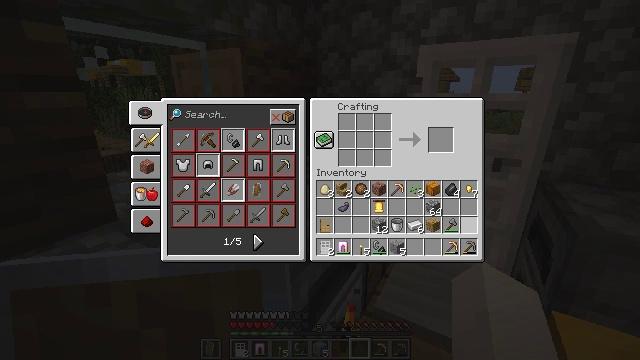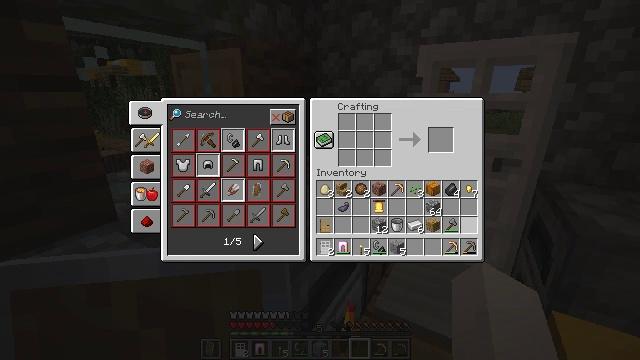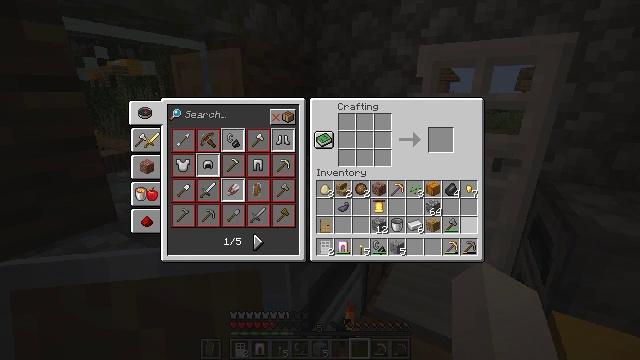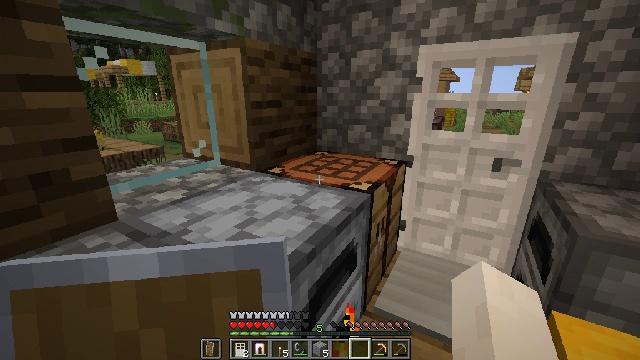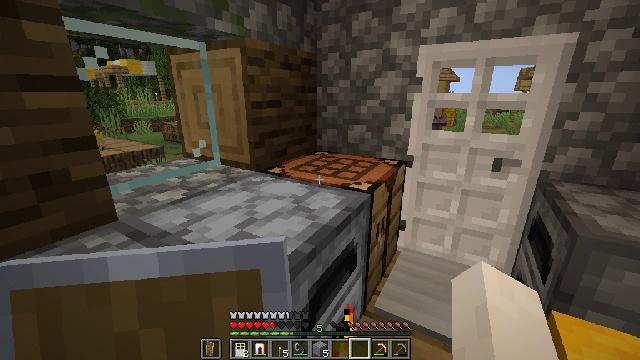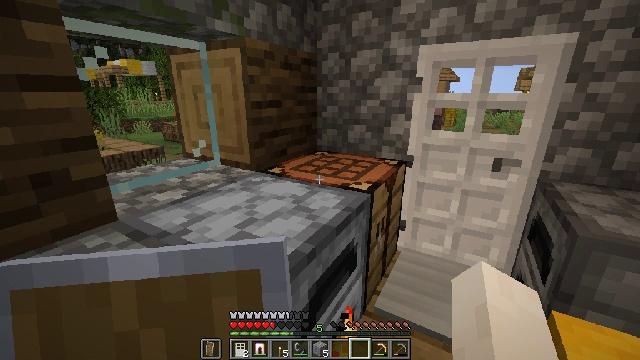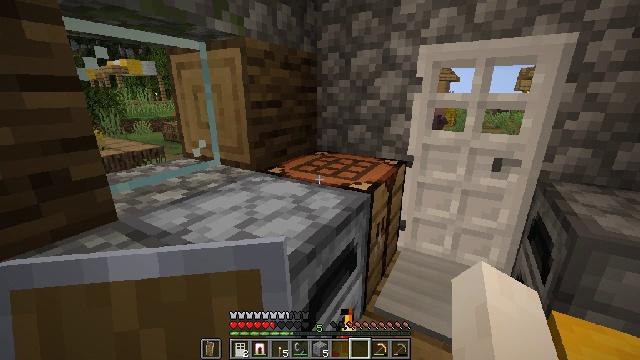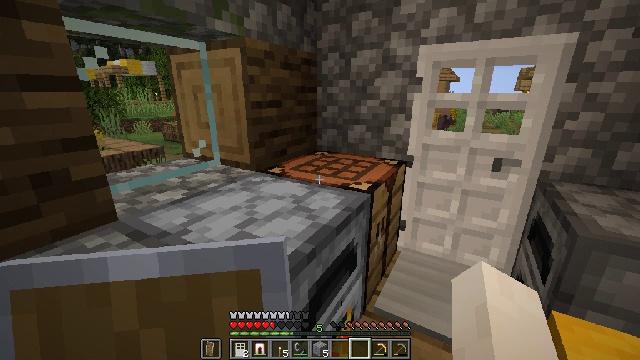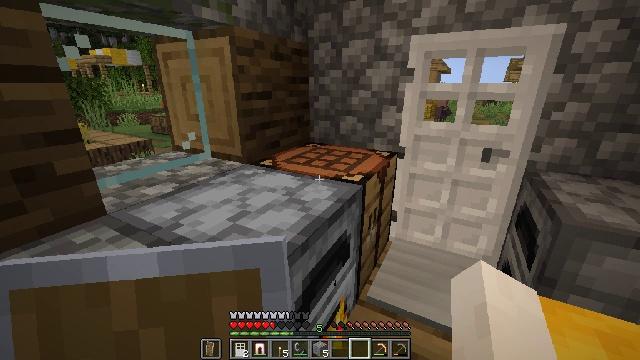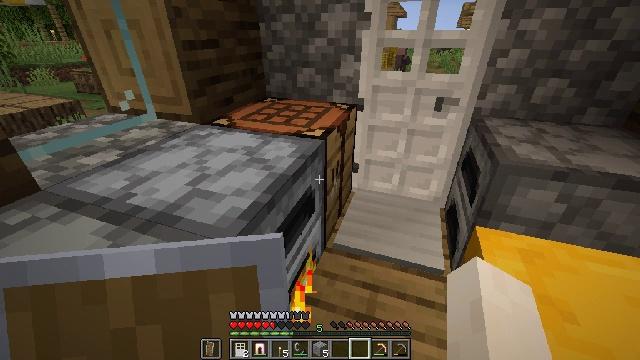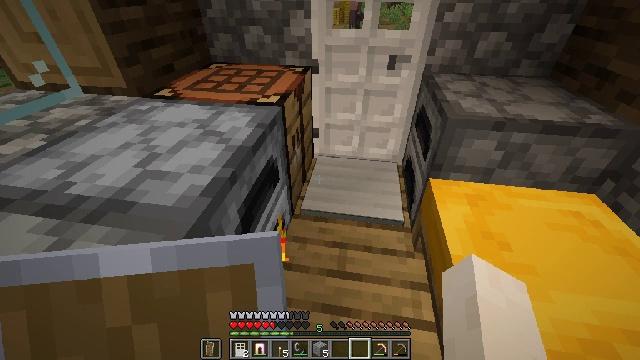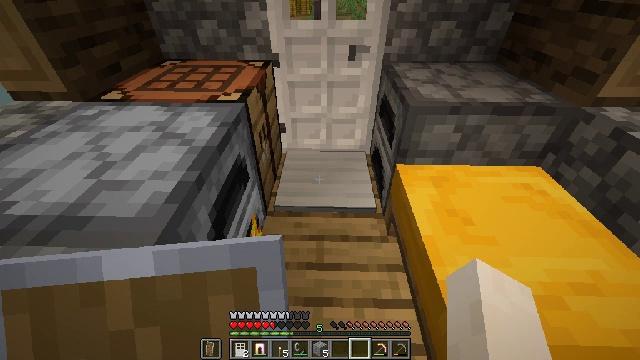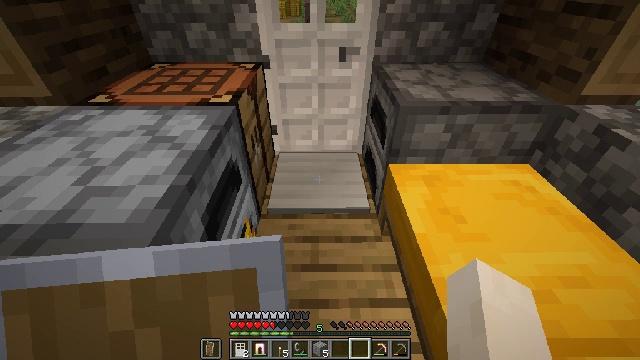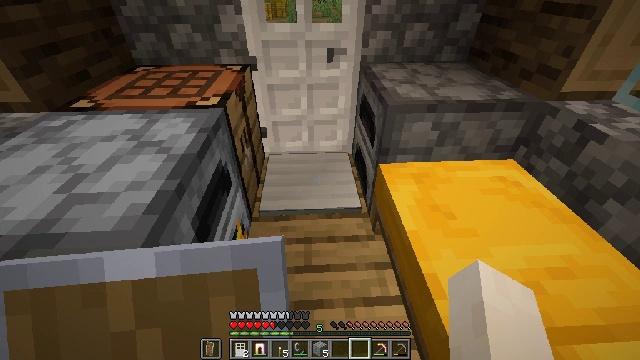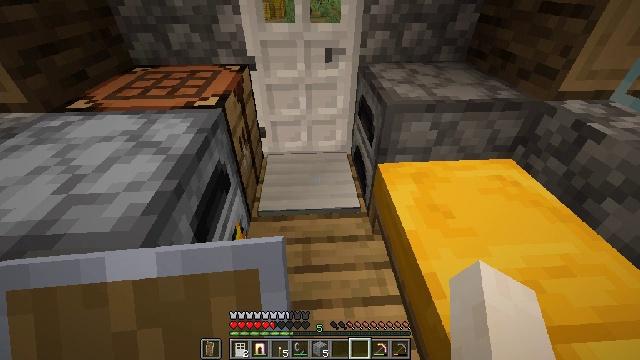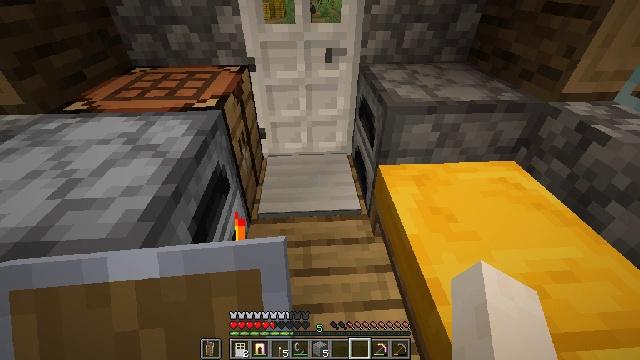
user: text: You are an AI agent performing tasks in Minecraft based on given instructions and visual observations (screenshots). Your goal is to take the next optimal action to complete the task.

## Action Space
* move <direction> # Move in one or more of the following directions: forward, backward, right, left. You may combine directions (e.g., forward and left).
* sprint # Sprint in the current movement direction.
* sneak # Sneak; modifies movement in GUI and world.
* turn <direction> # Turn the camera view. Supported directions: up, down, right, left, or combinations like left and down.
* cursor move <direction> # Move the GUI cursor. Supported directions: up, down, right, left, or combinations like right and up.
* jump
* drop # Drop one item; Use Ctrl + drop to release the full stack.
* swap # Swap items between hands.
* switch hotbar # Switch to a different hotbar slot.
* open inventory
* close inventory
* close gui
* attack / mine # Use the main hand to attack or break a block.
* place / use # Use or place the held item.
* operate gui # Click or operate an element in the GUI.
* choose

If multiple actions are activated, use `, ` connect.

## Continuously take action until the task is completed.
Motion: motion action
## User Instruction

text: Break the tree to get oak logs.
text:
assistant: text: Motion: no_op
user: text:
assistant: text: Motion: no_op
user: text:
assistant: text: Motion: close inventory
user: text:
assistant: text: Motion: close inventory
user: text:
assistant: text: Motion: close inventory
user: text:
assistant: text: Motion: close inventory
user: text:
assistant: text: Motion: close inventory
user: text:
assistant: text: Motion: turn right and down
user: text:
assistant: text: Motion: turn right and down
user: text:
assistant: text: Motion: turn right and down
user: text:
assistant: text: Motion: turn right and down
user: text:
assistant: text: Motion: turn right
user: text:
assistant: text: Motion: turn right
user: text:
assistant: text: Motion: no_op
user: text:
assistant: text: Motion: move forward
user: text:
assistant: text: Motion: move forward
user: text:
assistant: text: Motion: move forward, turn up
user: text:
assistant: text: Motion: move forward, turn up
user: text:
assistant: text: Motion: move forward, turn up
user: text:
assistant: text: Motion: move forward, turn up
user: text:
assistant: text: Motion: move forward, turn up
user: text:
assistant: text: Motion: move forward
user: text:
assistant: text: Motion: move forward
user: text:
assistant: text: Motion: move forward
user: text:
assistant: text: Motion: move forward
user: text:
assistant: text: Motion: move forward
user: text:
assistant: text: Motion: move forward
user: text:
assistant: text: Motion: move forward
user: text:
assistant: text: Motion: move forward
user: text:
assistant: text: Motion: move forward